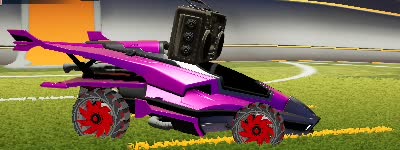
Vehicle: aftershock